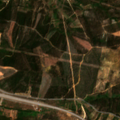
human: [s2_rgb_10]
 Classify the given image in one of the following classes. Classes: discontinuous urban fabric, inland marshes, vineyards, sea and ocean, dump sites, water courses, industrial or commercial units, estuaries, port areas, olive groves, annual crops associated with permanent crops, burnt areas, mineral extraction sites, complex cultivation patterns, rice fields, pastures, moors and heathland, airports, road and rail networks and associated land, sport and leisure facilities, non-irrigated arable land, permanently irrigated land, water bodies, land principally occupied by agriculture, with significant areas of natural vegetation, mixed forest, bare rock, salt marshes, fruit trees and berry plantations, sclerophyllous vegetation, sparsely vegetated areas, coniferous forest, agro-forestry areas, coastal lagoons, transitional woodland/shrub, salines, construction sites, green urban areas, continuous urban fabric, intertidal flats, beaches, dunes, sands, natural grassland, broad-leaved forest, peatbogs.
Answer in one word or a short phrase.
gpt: mineral extraction sites, complex cultivation patterns, land principally occupied by agriculture, with significant areas of natural vegetation, mixed forest, transitional woodland/shrub